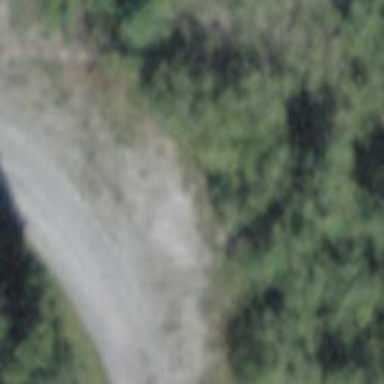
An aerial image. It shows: Gravel residential road.